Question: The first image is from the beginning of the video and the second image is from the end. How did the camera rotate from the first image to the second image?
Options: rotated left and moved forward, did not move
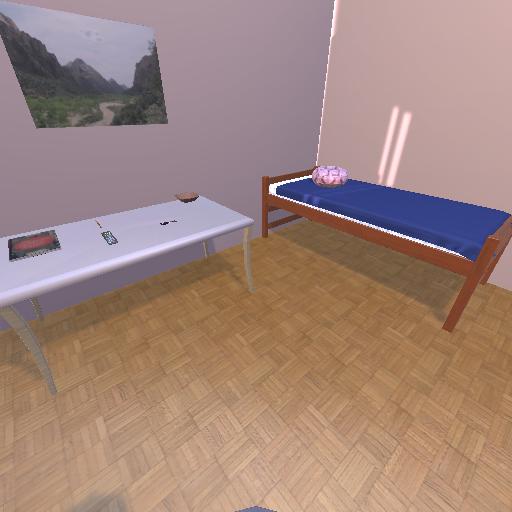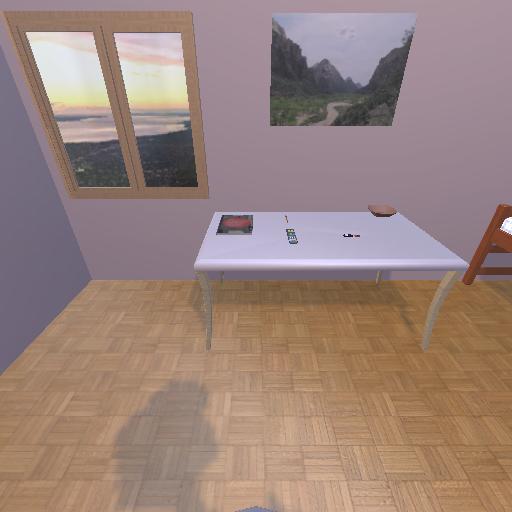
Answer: rotated left and moved forward